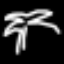
Label: palm tree